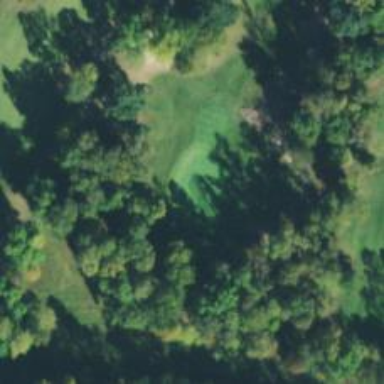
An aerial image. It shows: View of golf hole.